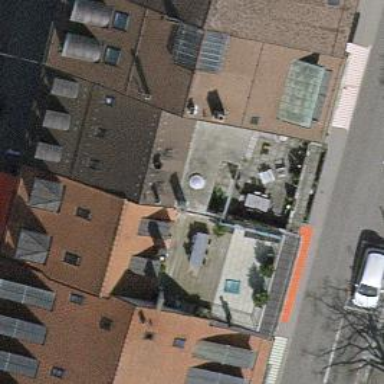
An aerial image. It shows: Restaurant.